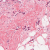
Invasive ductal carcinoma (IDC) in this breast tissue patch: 1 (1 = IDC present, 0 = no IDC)